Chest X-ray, PA view. Patient: 47 years old, sex M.
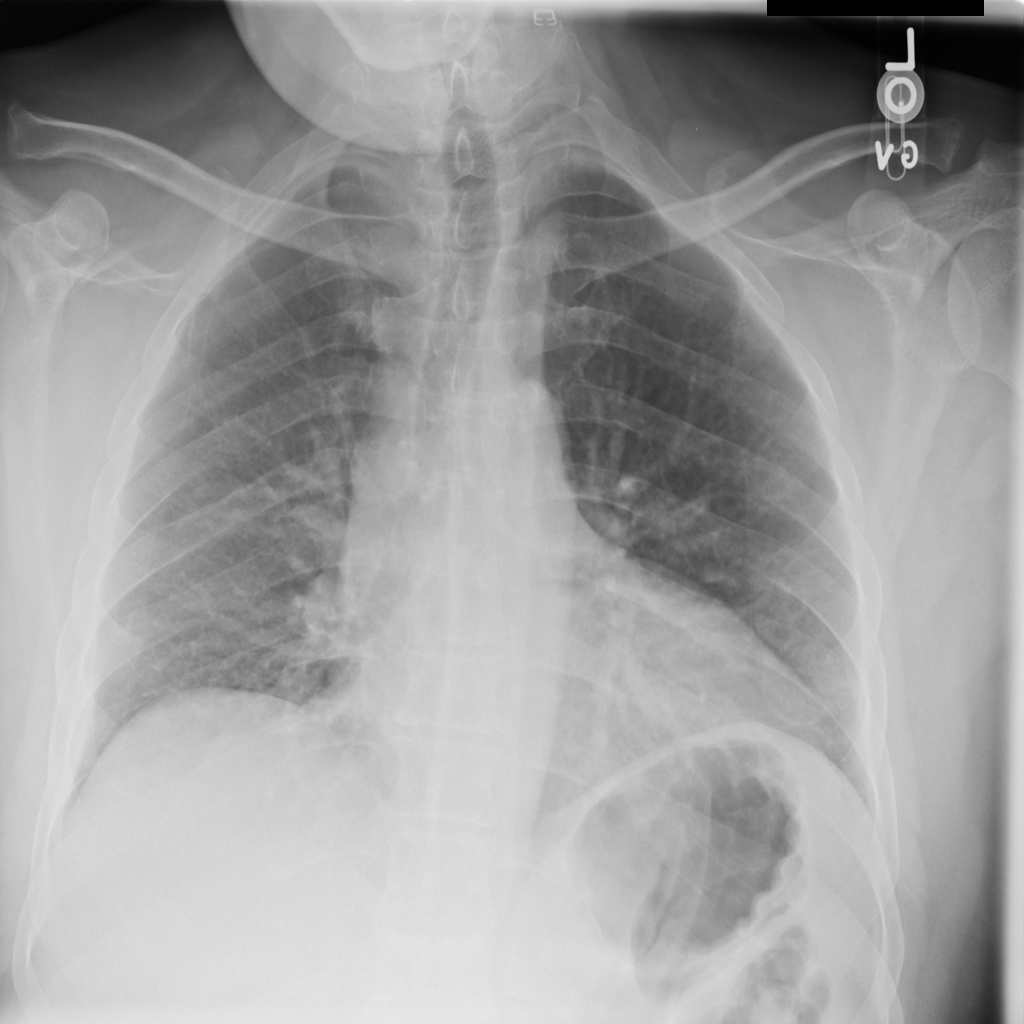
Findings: No Finding